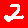
Digit: 2